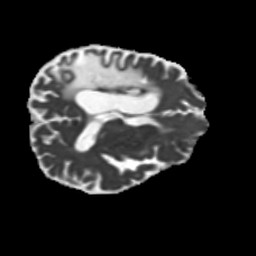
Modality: MD
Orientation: axial
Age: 54
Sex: male
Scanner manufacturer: siemens
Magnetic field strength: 3 T
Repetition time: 5.25 s
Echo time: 0.08 s